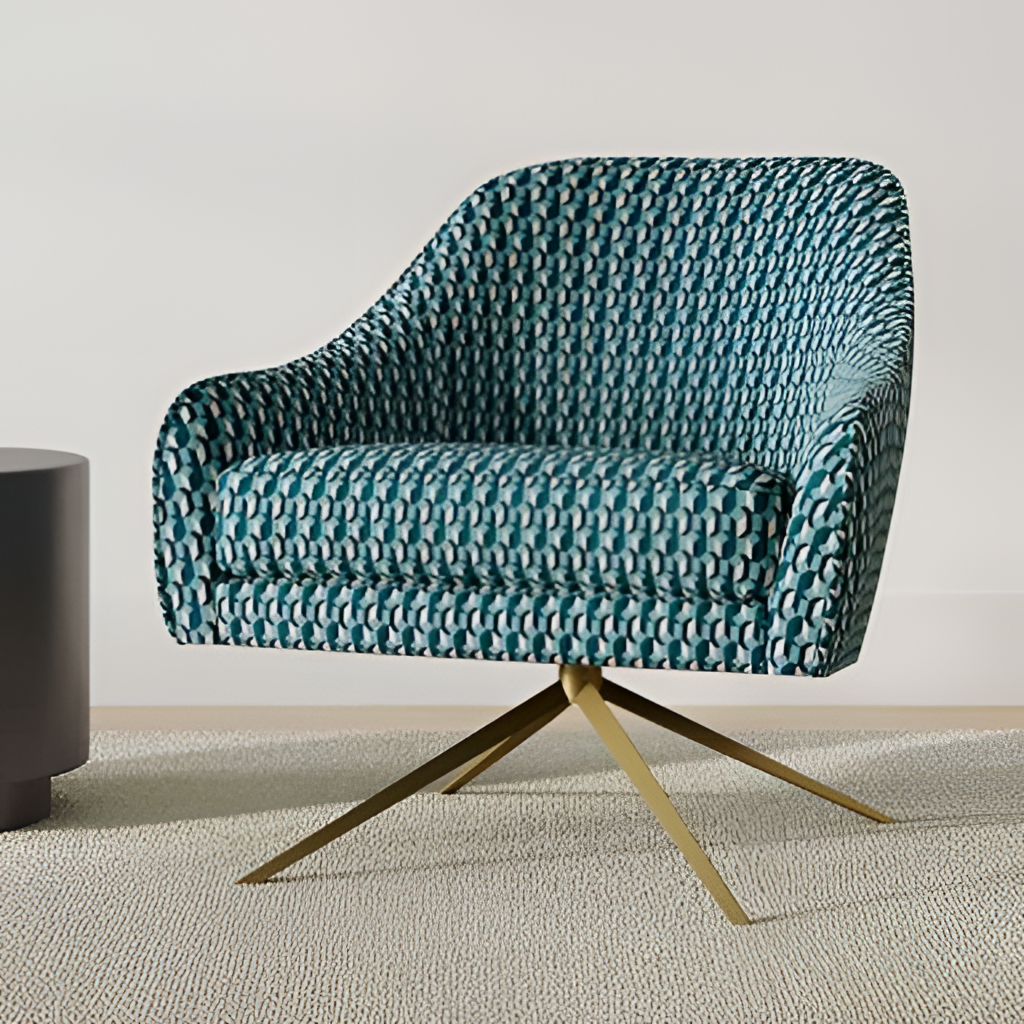
teal fabric chair, living room, fabric flooring, with woven pattern, modern, paint wallpaper, with solid pattern